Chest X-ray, AP view. Patient: 68 years old, sex M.
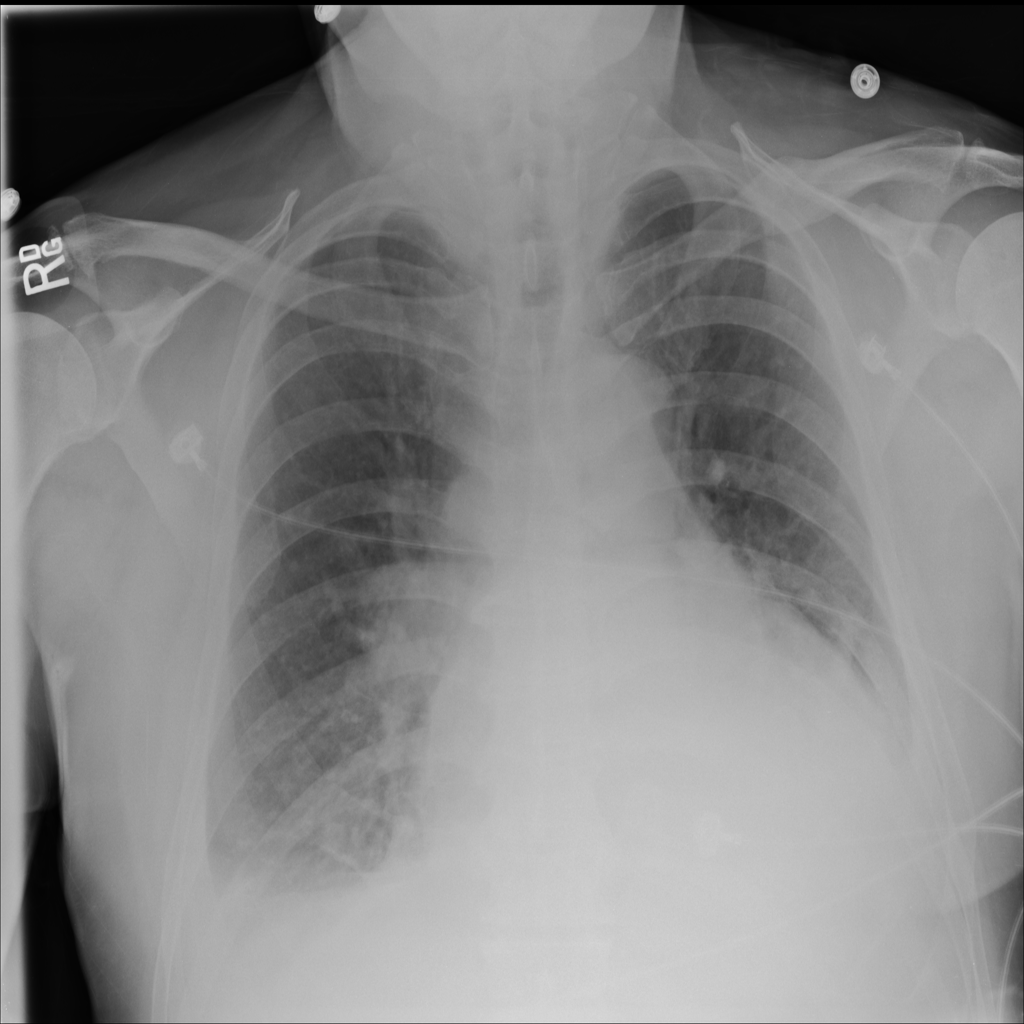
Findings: Effusion